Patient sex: F
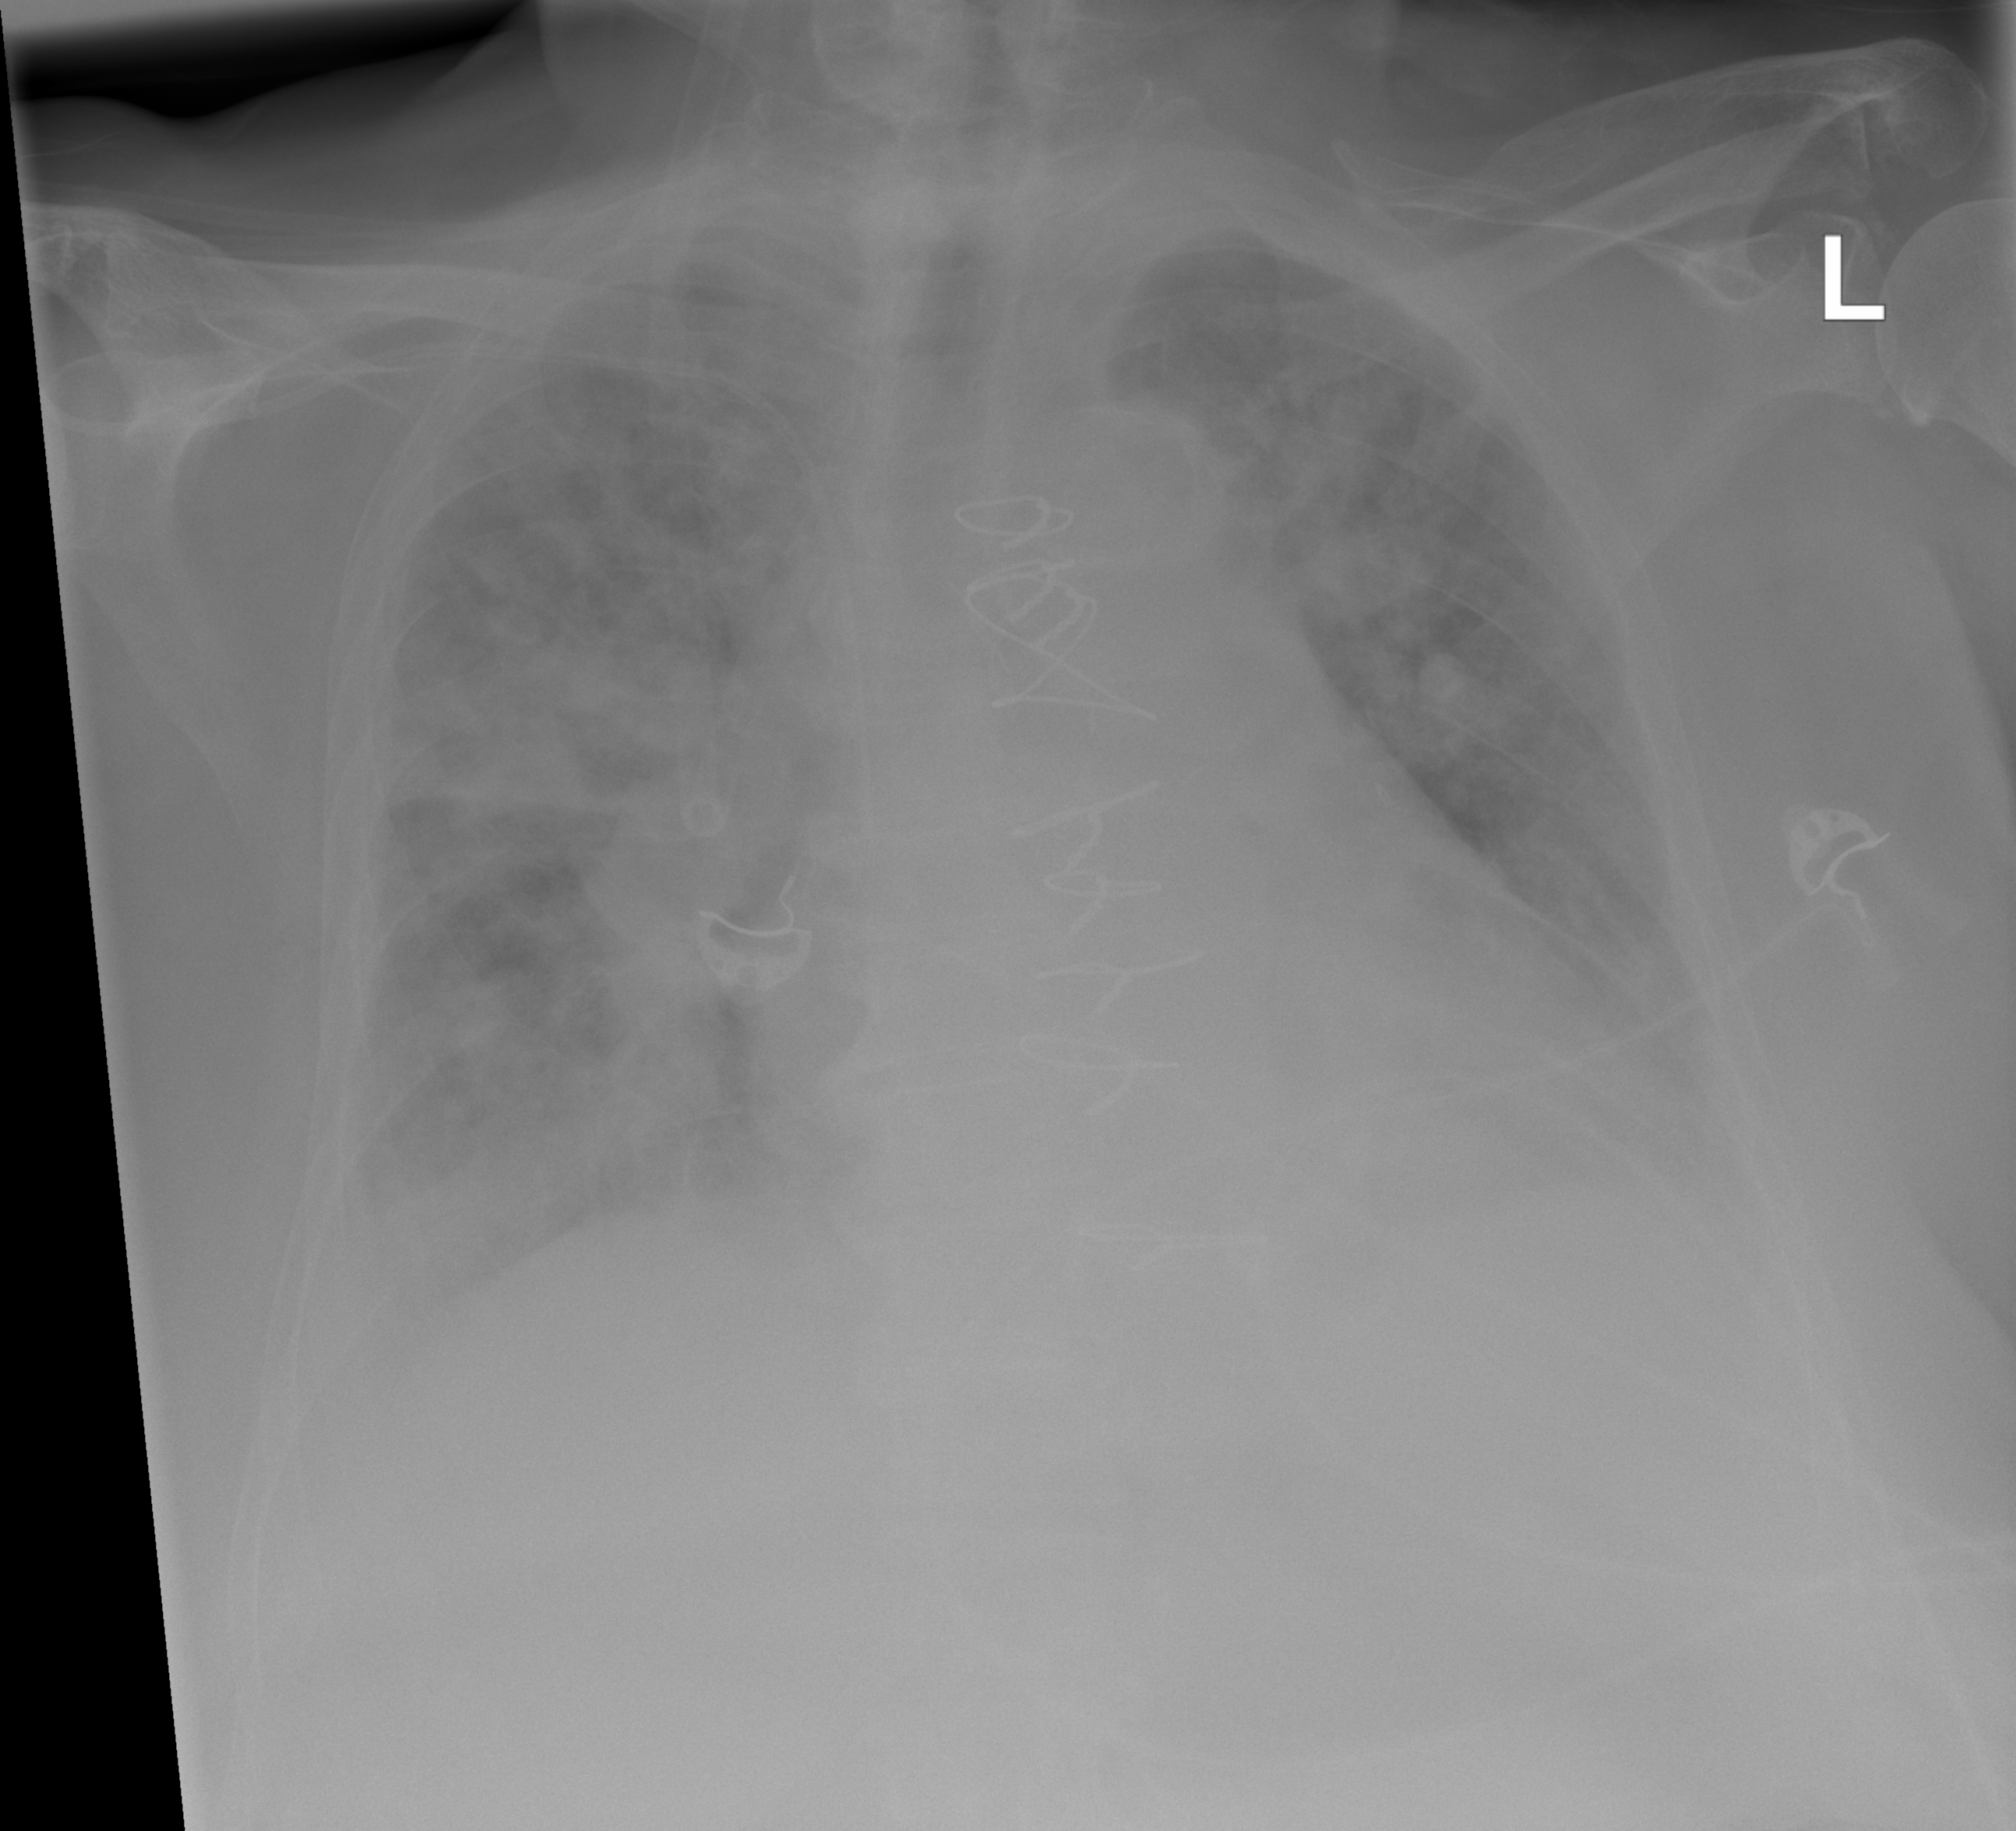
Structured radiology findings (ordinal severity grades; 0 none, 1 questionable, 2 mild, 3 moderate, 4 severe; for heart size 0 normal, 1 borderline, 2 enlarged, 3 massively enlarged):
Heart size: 2
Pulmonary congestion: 4
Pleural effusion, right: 3
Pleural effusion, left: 2
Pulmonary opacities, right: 3
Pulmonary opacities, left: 3
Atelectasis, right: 2
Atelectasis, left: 2